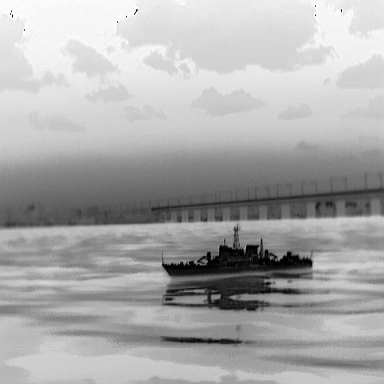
There is a warship in the infrared image.